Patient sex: M
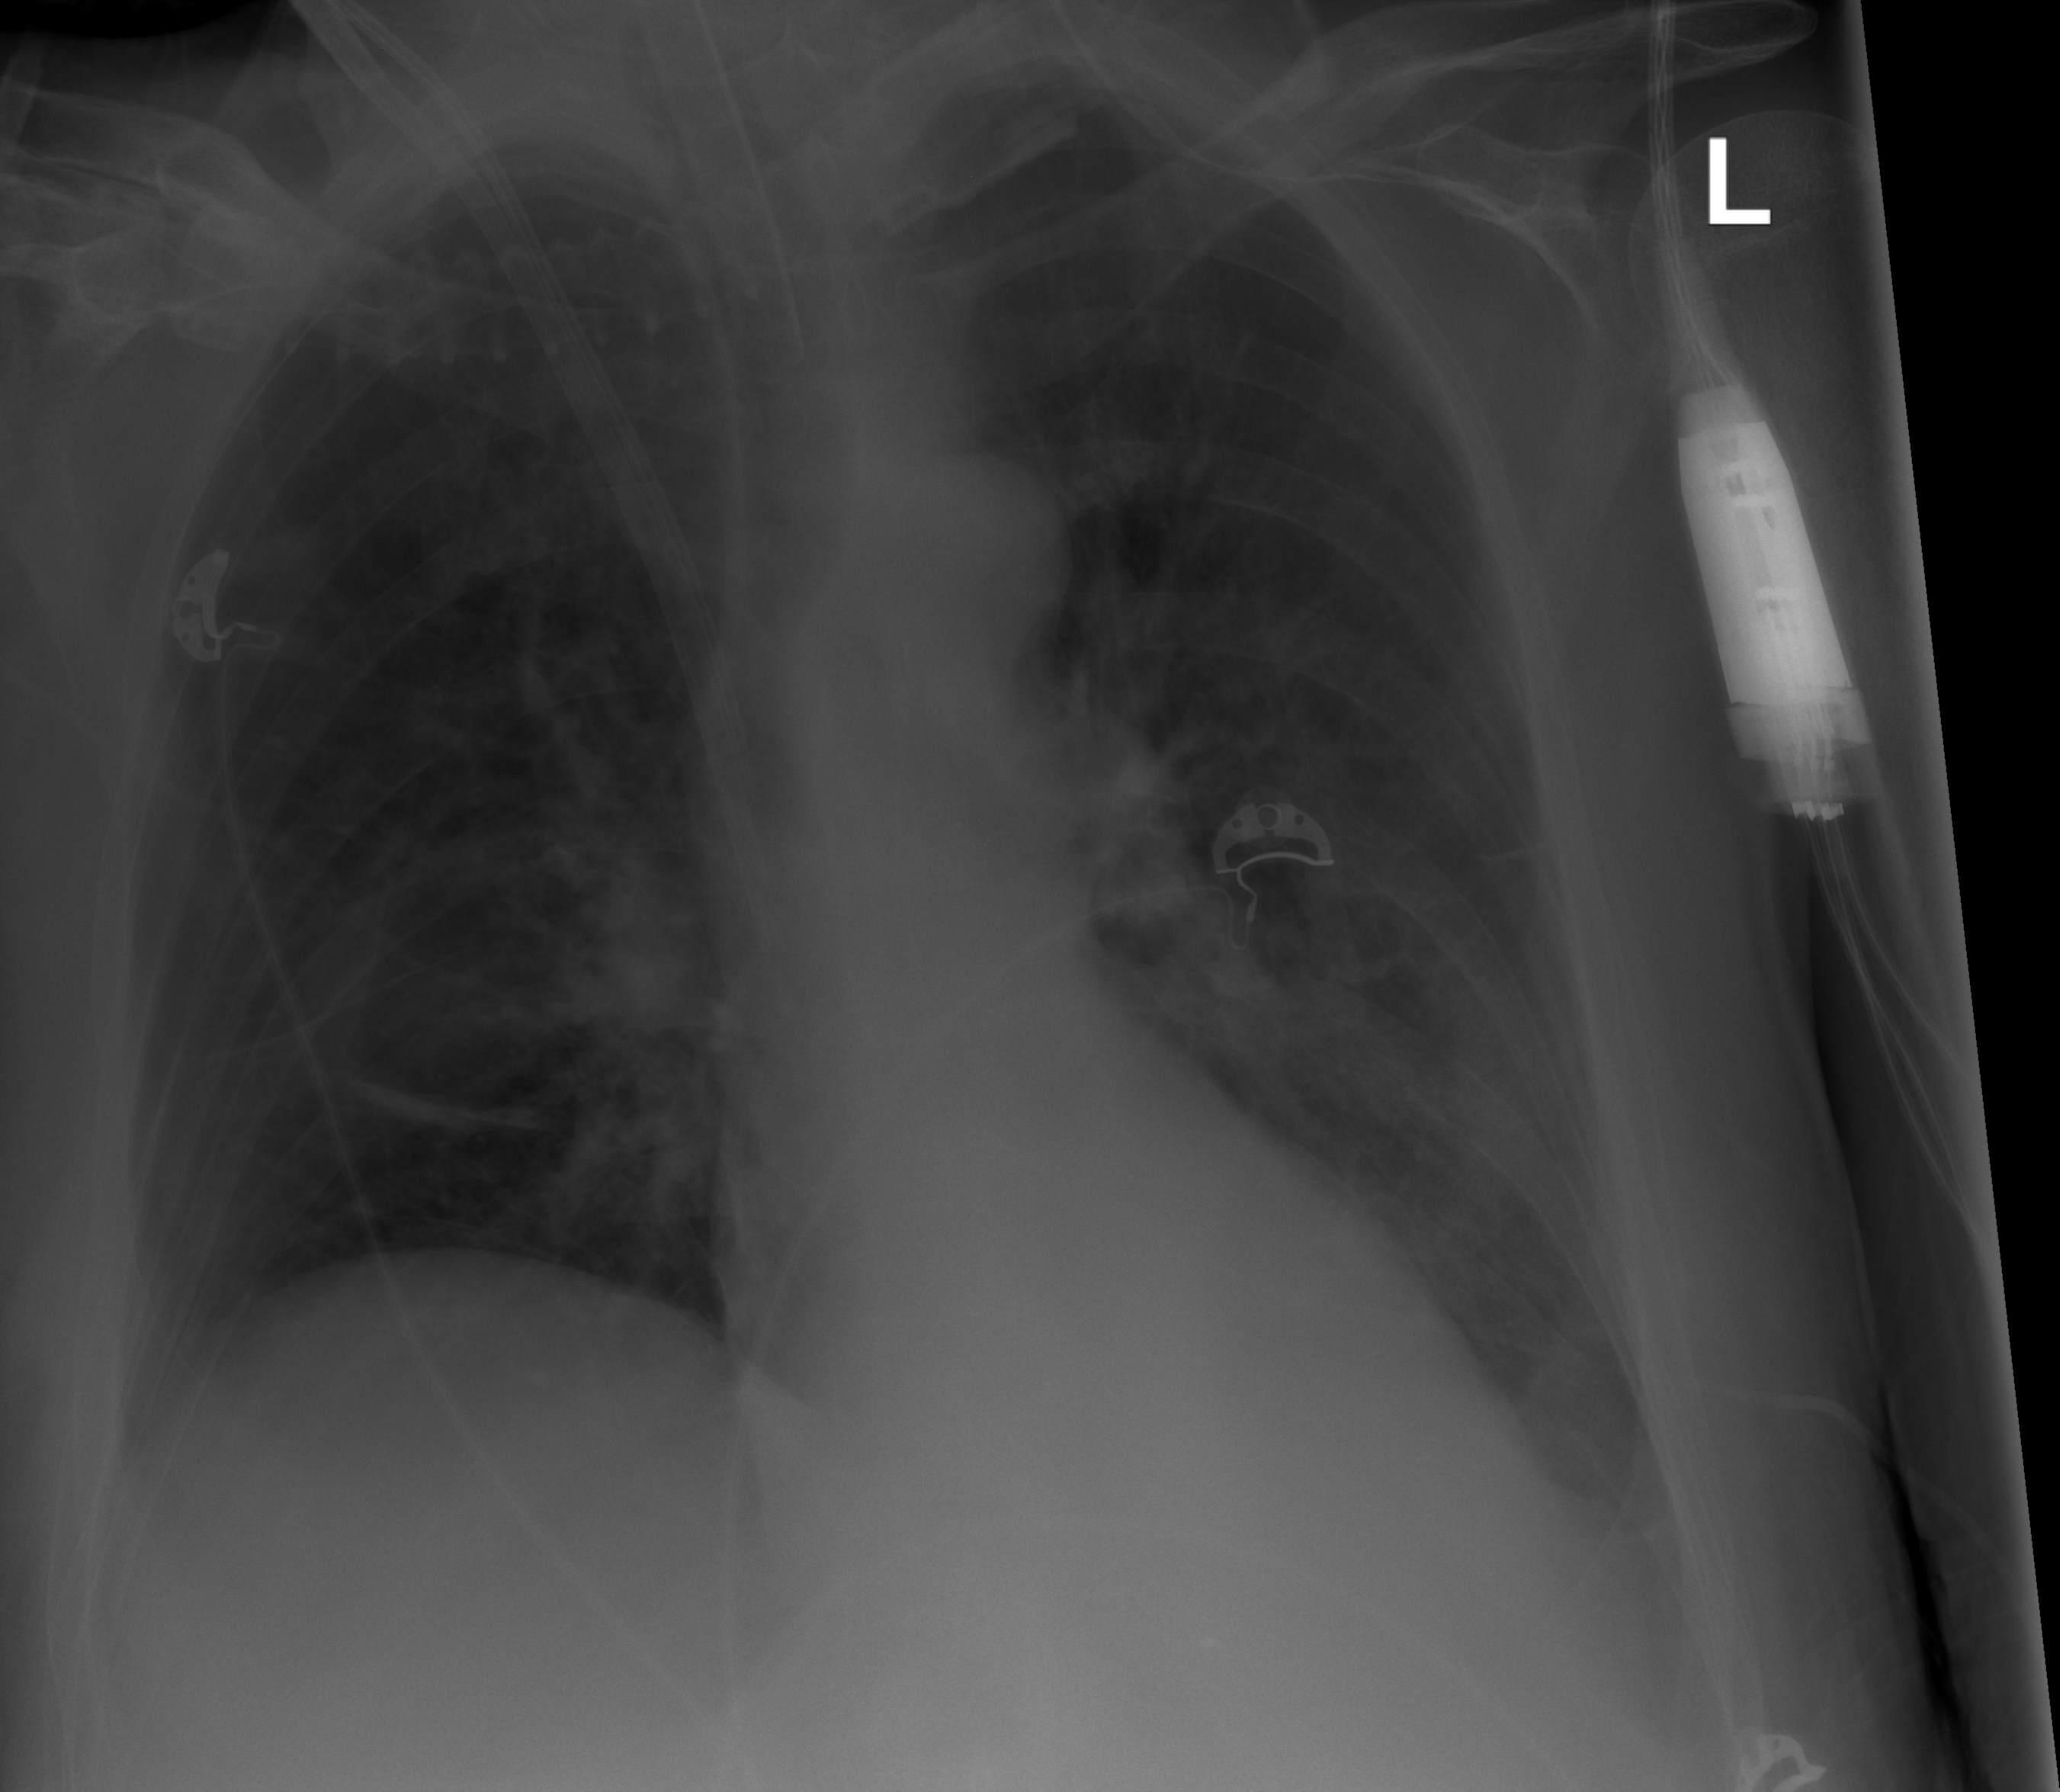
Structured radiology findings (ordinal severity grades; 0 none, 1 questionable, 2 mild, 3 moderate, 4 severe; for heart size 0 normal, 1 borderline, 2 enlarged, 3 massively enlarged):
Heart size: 0
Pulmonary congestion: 0
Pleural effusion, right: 0
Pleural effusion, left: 2
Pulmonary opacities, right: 1
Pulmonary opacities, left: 2
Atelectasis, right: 0
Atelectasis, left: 0